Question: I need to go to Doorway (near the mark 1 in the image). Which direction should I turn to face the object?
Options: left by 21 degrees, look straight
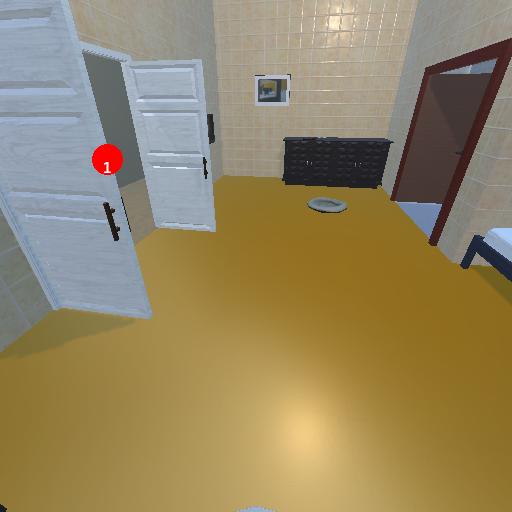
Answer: left by 21 degrees